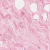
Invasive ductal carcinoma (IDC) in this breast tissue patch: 0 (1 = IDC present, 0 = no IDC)